Question:
i am facing very weird behaviour in titanium. i have placed an imageview which loads a remote image. it was working fine and it still works fine on iOS 6.1 . but on iOS 7.x it shows solarized as shown in the attached screen shot.
anybody have any idea what could be the problem.
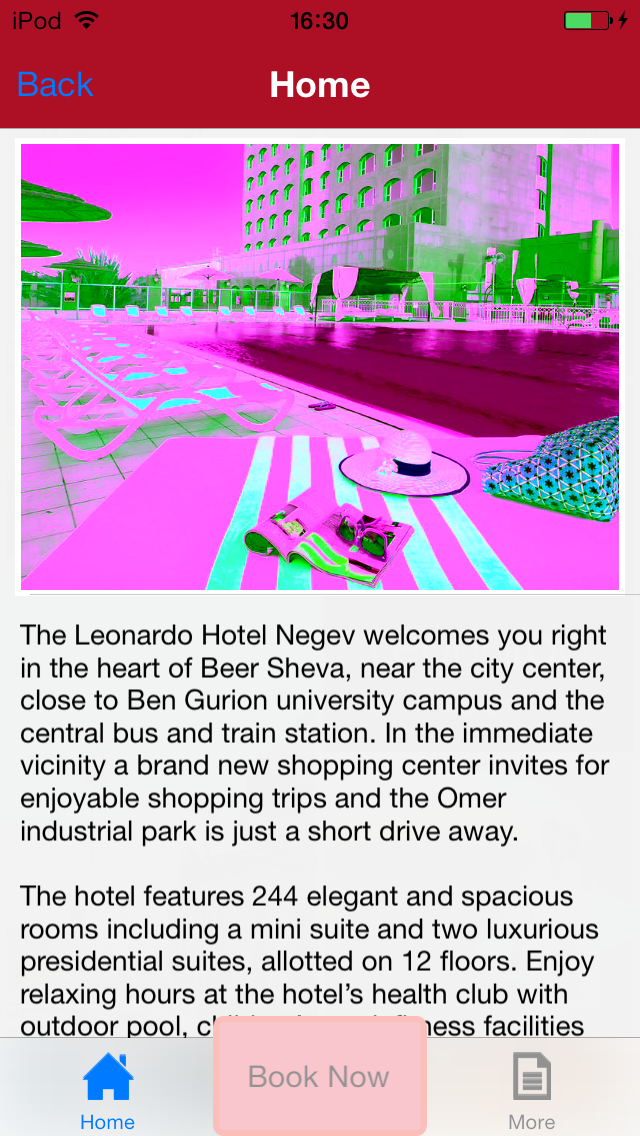
Answer: probably there is an issue with your image resizing technique. try to refresh images on server. it will correct the issue